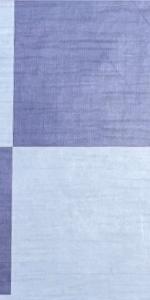
Label: Empty